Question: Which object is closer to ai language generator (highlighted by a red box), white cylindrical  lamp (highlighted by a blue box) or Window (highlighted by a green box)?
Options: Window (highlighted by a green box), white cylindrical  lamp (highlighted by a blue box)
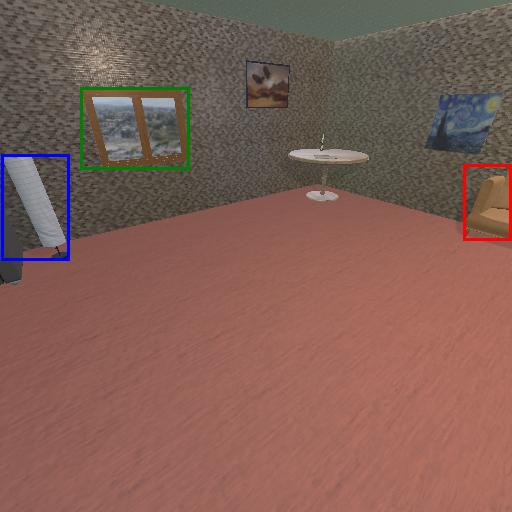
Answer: Window (highlighted by a green box)